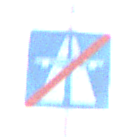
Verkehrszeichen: EndeAutbahn
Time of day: SunriseSunset
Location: Outdoor (Nature)
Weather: PartlyCloudy
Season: NotSpecified
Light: Natural